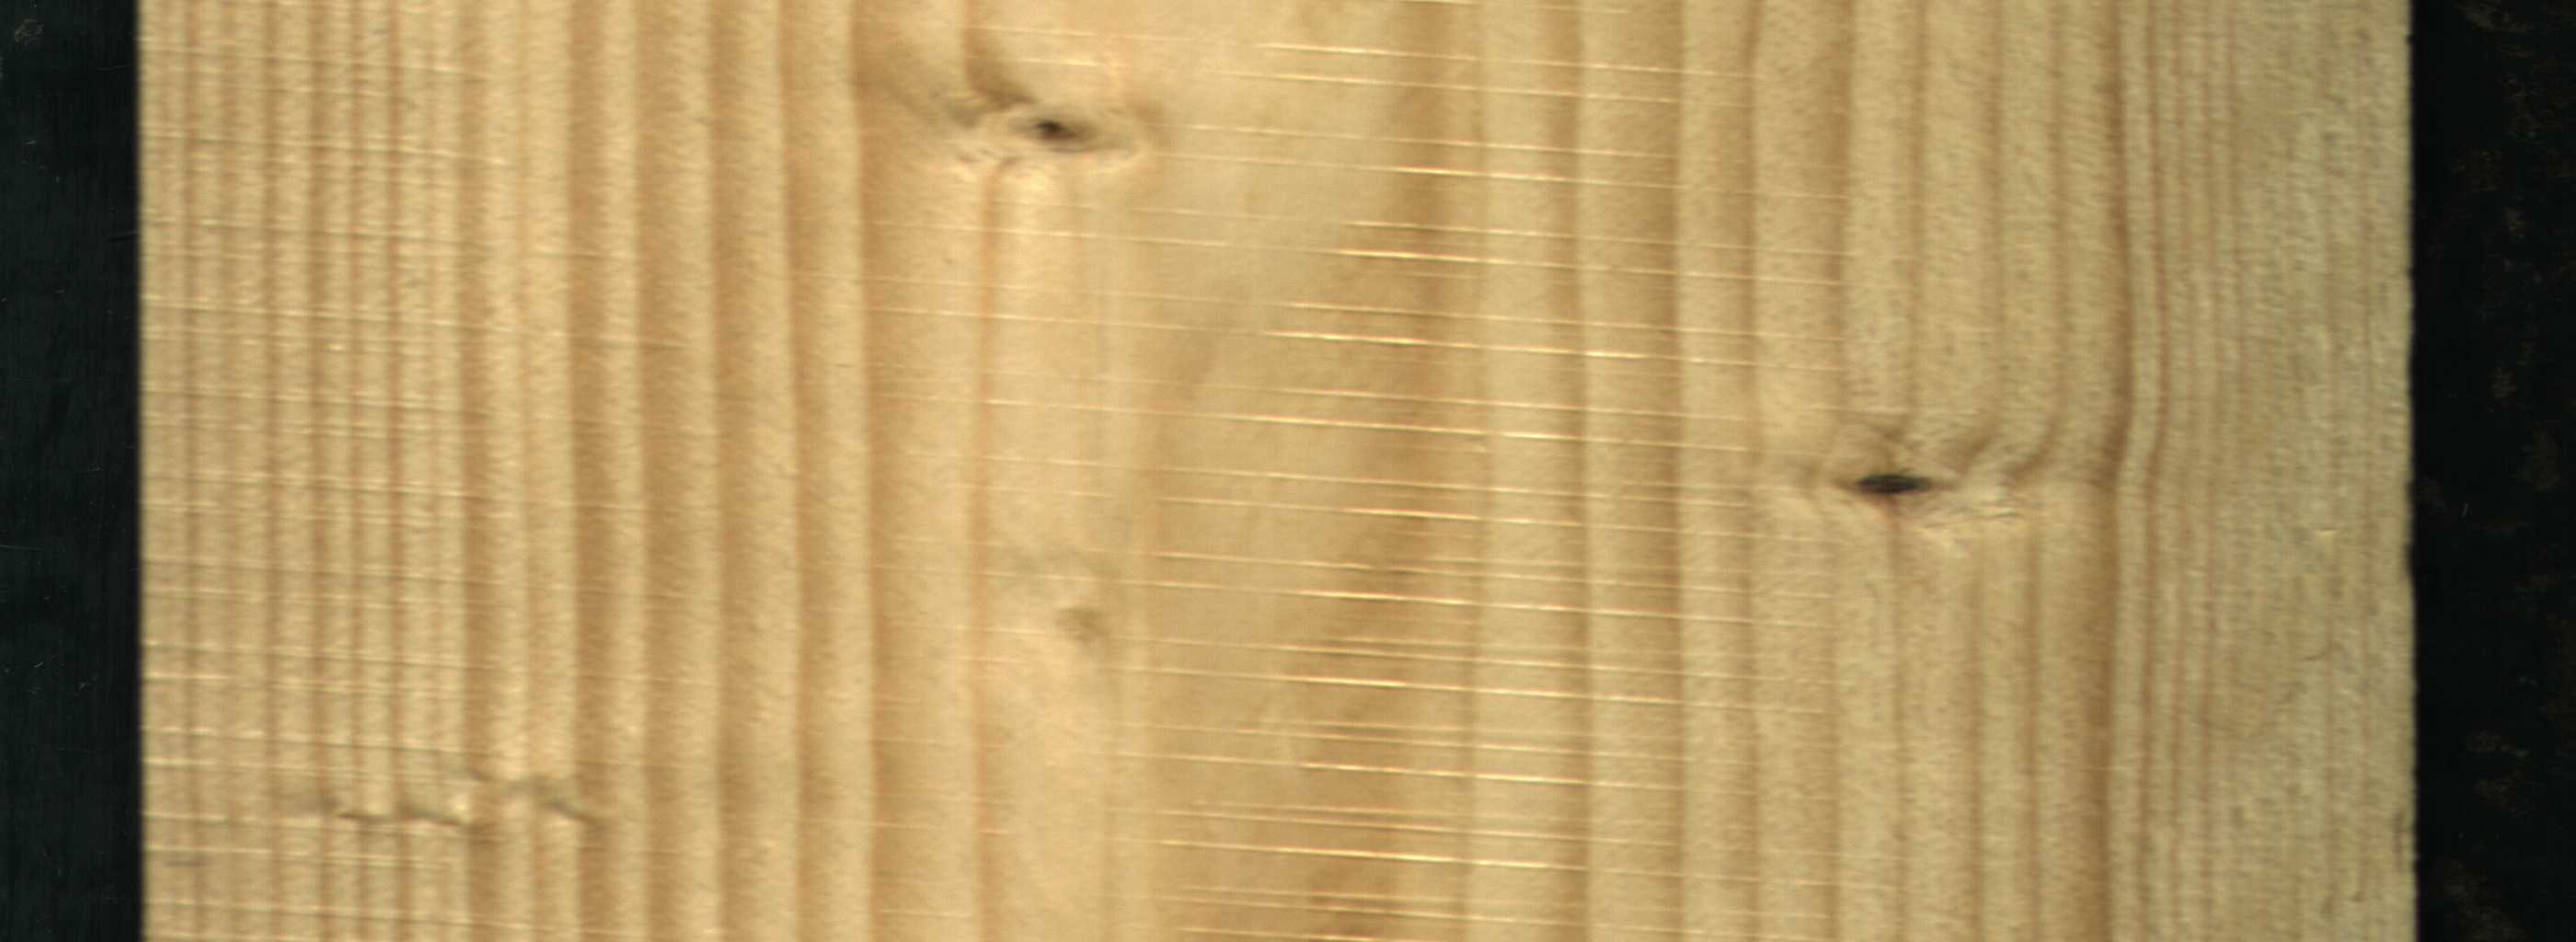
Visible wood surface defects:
Dead_Knot
Live_Knot